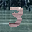
Label: 3